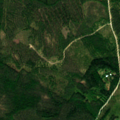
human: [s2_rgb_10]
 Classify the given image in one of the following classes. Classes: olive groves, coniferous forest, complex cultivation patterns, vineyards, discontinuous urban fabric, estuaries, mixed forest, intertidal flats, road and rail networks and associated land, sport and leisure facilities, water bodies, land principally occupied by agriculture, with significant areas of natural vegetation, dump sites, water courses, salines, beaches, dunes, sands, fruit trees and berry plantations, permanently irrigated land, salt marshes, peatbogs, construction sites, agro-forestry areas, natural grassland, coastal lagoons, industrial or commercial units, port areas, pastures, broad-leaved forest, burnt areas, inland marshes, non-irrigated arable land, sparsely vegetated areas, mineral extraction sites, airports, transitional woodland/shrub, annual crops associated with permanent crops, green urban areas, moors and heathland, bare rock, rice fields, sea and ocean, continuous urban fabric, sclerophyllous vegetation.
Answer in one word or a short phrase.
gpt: coniferous forest, mixed forest